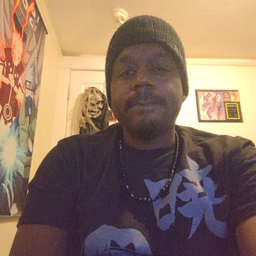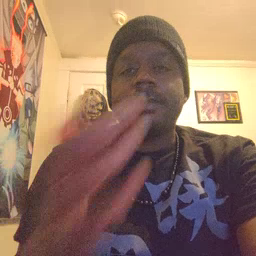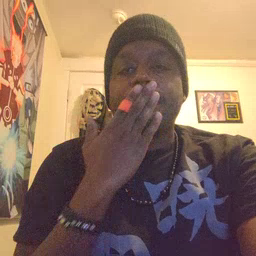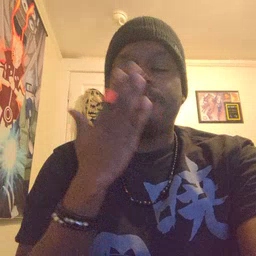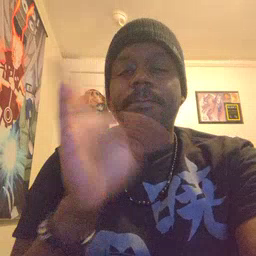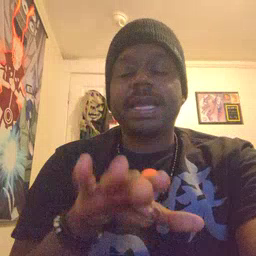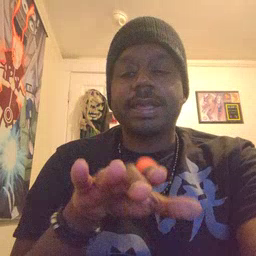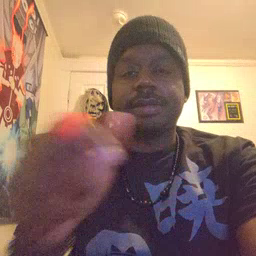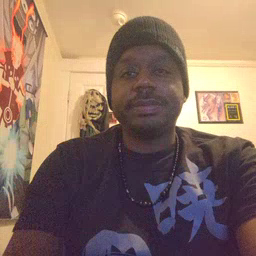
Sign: bad